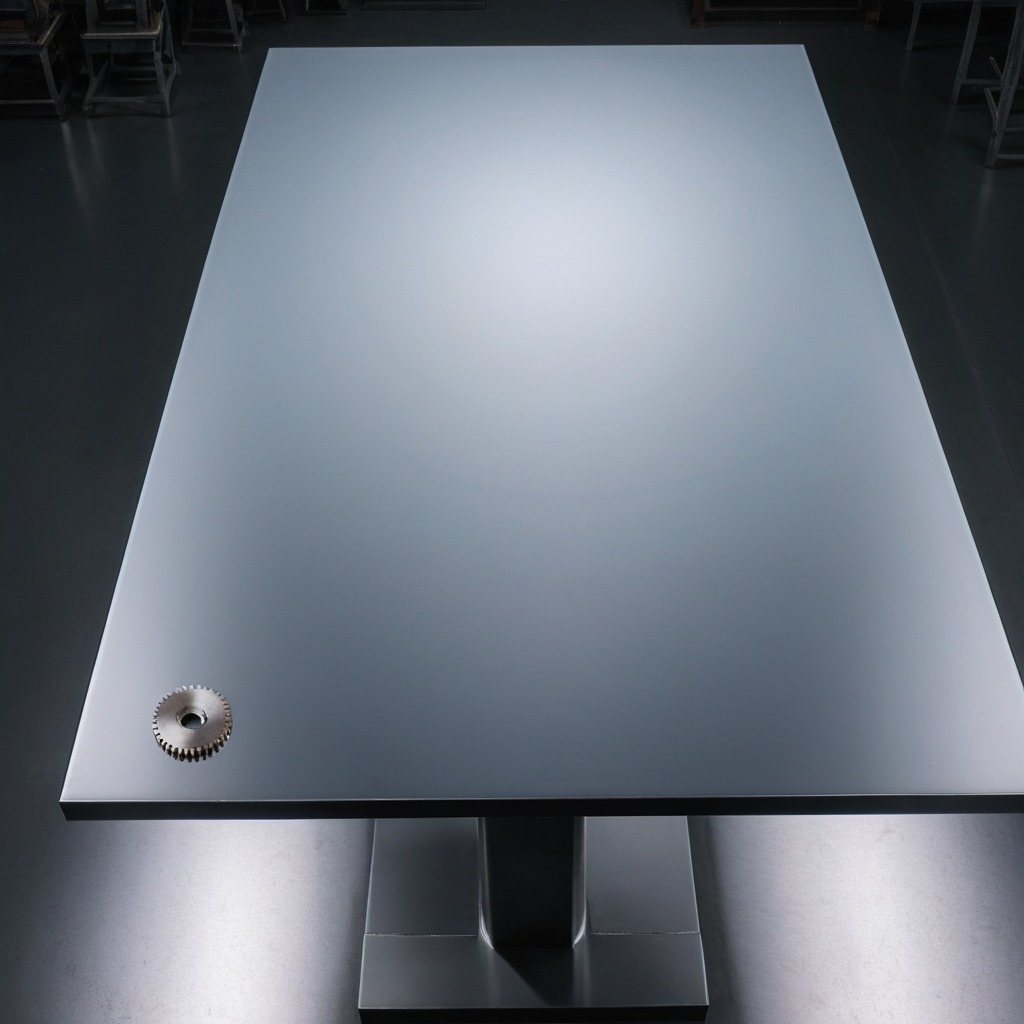
A steel gear with teeth is lying on the tabletop in the evening.